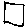
Label: square